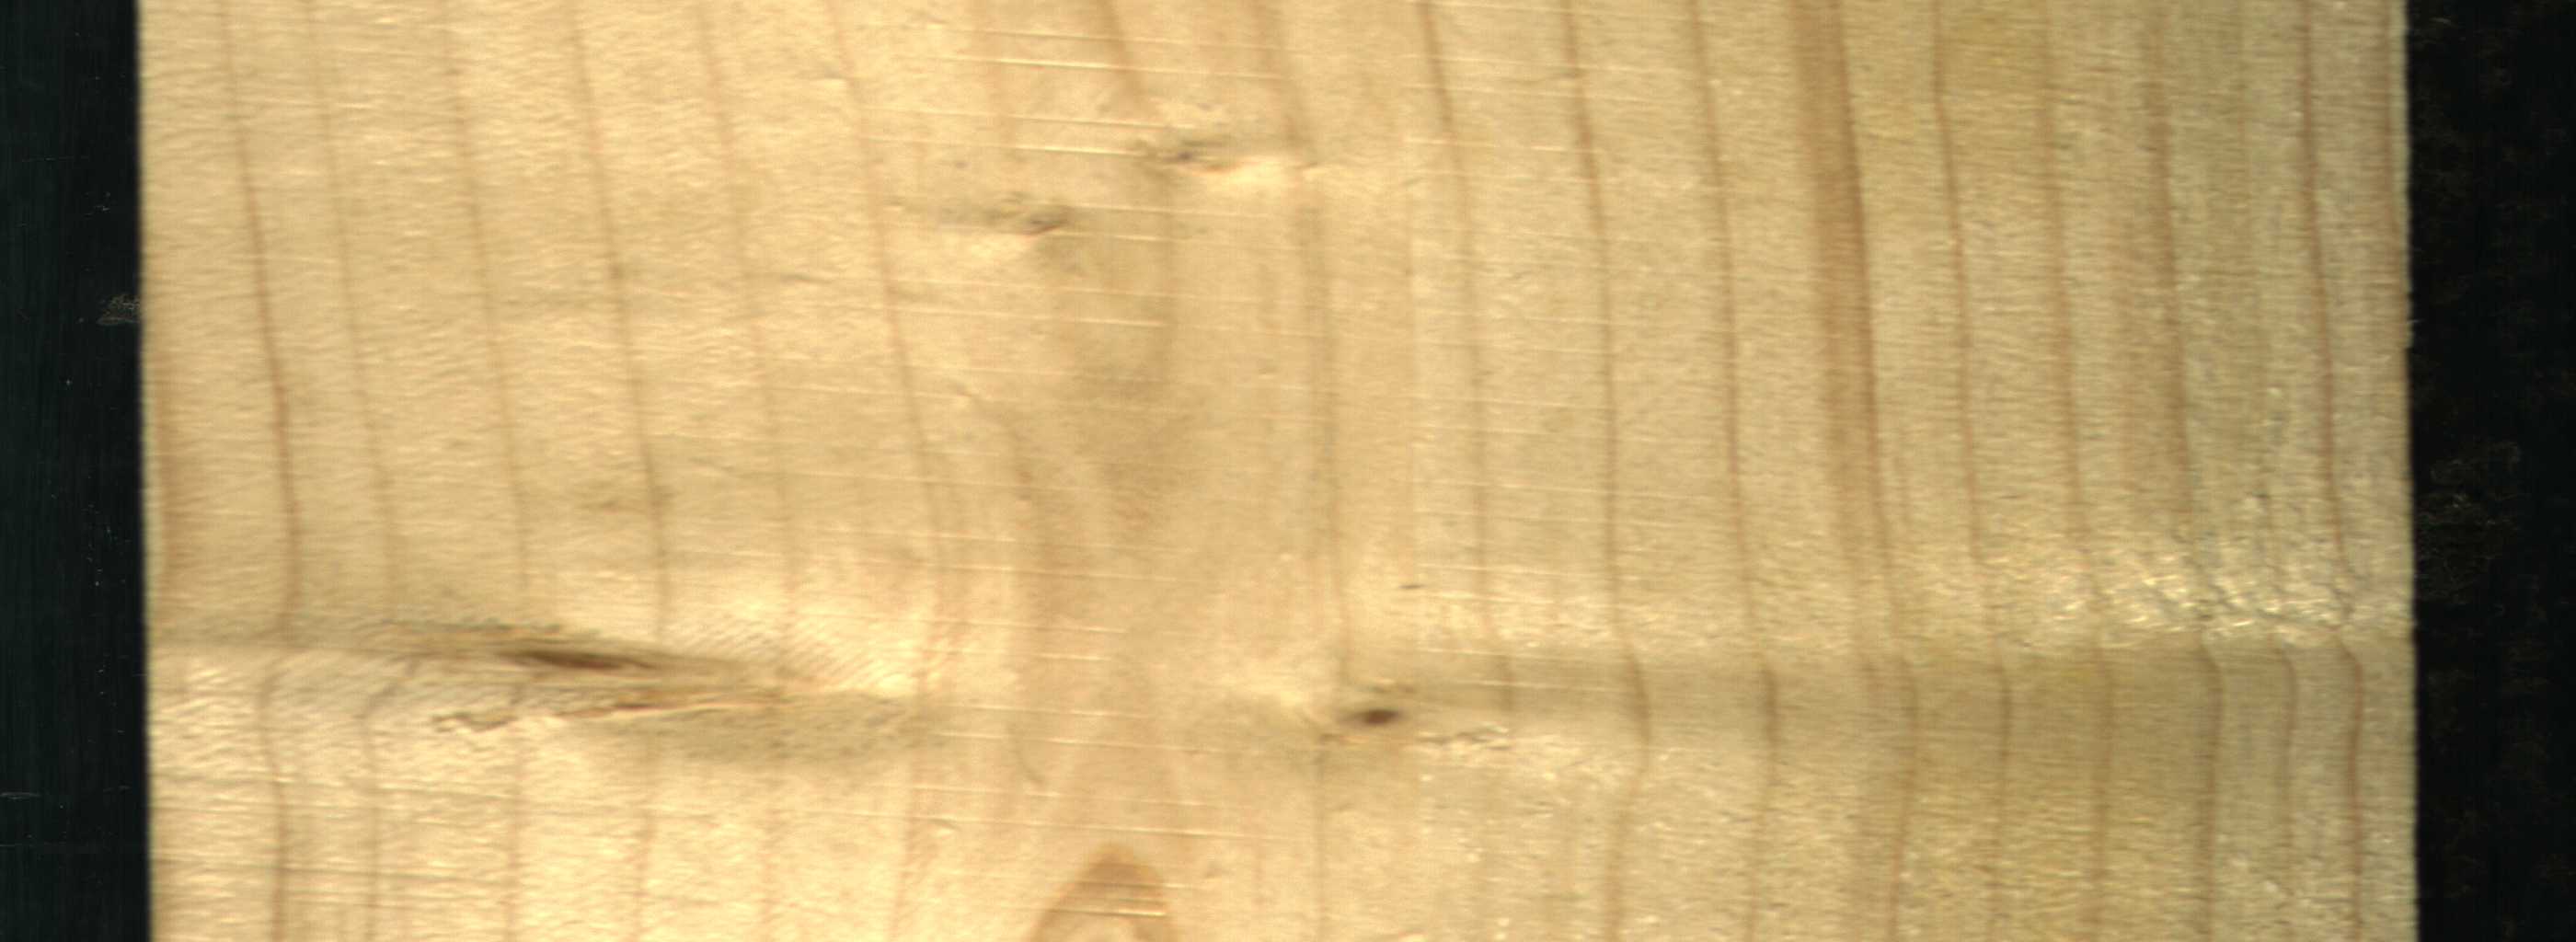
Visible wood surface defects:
Live_Knot
Live_Knot